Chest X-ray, PA view. Patient: 49 years old, sex M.
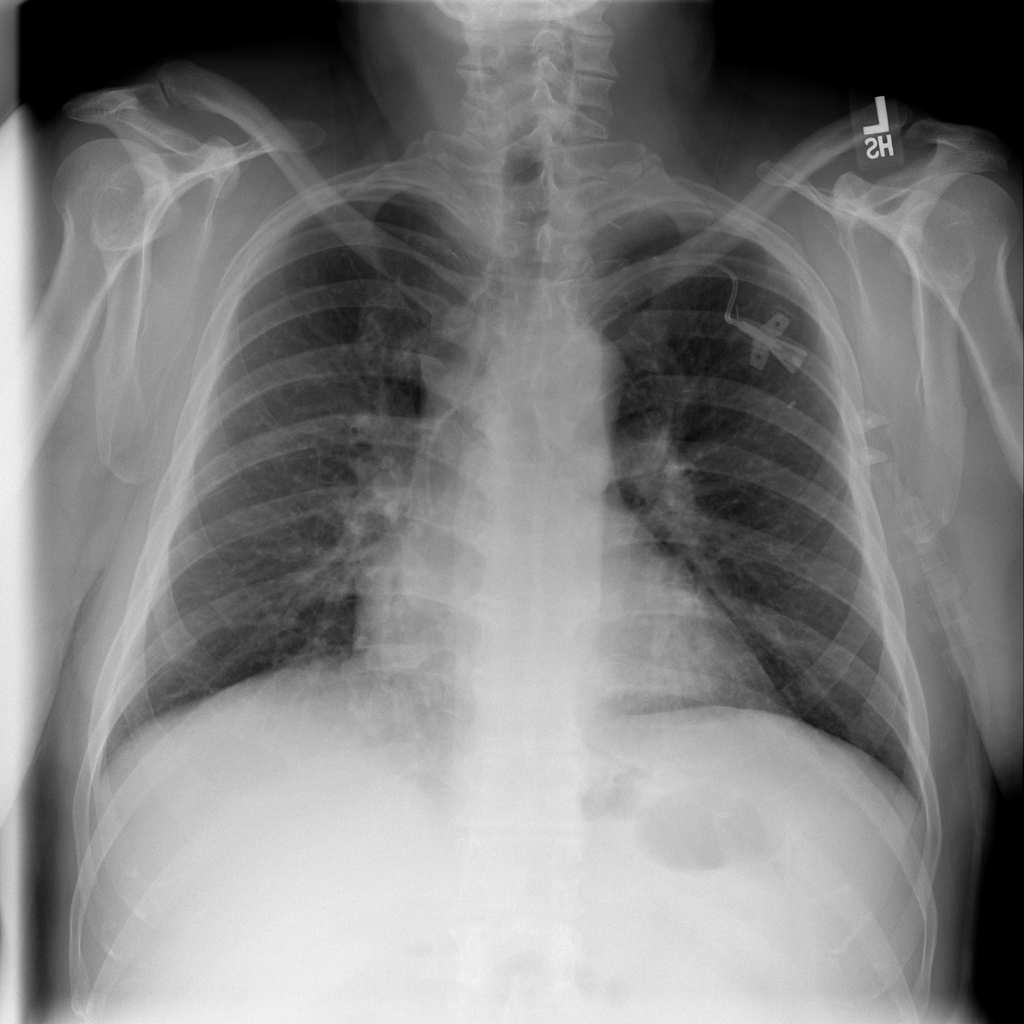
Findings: No Finding